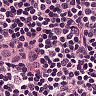
Metastatic tissue present: no